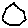
Label: hexagon